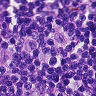
Metastatic tissue present: no